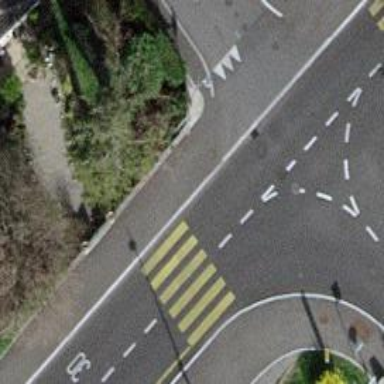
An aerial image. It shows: Asphalt sidewalk.